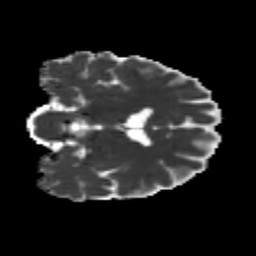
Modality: MD
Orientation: coronal
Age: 29
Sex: male
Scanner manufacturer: siemens
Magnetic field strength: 3 T
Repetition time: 3.5 s
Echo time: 0.104 s